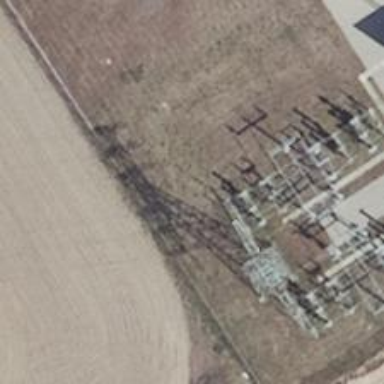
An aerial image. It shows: Three power lines with cables.